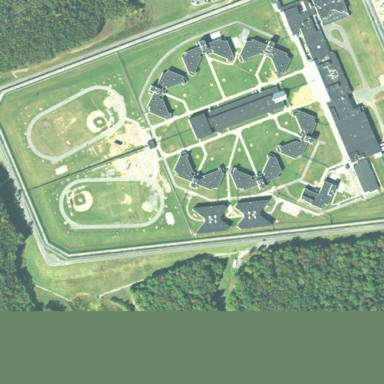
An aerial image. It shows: Prison facility surrounded by fence.